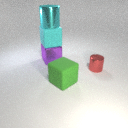
large cyan metal cylinder above large purple metal cube